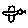
Label: bird